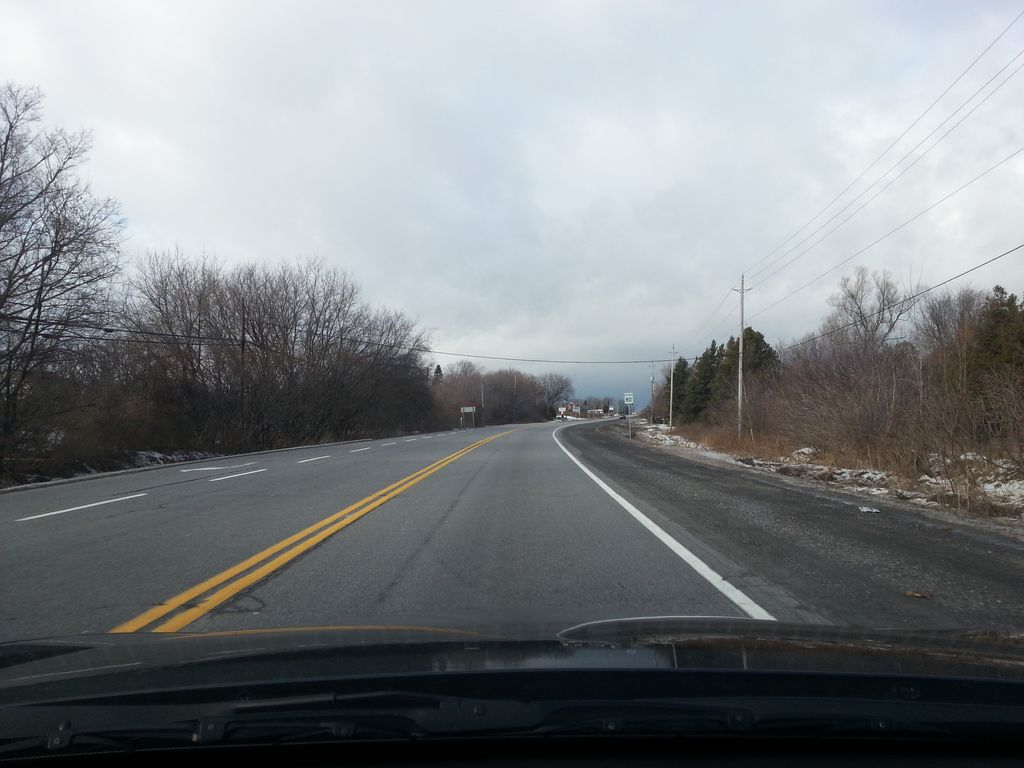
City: ottawa-gatineau